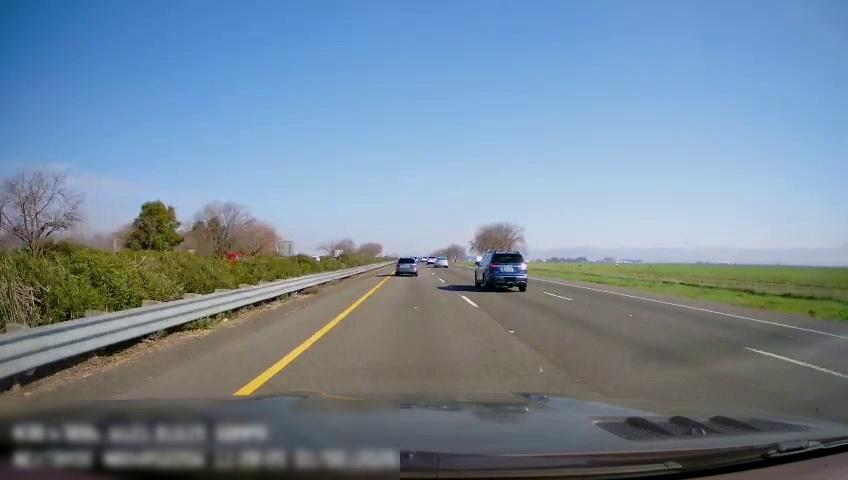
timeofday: Day
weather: Sunny
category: Drivable Space
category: Vehicles | Truck
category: Vehicles | SUV
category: Vehicles | SUV
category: Vehicles | Car
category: Vehicles | Car
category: Lanes | Current Lane
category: Lanes | Current Lane
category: Lanes | Alternate Lane
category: Lanes | Alternate Lane